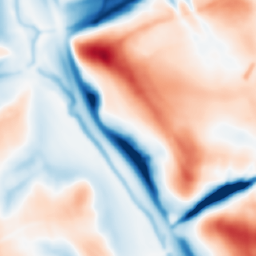
Category: multiscale
Decomposition family: dog
Decomposition parameters: sigma_low: 2
sigma_high: 20
Upsampling method: nearest
Upsampling parameters: scale: 2
Upsampling scale: 2